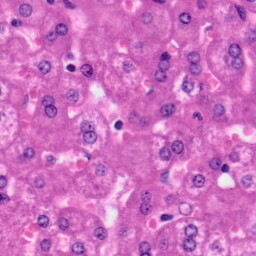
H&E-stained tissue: Liver